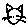
Label: cat